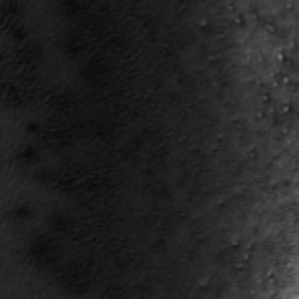
Label: frost